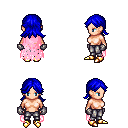
a pixel art fantasy rpg character, female body template, human, light skin, pink tattered cape, metal pants, blue loose hair, metal gloves, gold boots, four views (front, back, left, right), 2x2 character sprite sheet, small pixel art, hard edges, no anti-aliasing